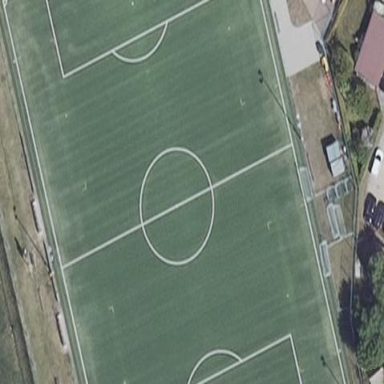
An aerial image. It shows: Pitch for leisure activities.